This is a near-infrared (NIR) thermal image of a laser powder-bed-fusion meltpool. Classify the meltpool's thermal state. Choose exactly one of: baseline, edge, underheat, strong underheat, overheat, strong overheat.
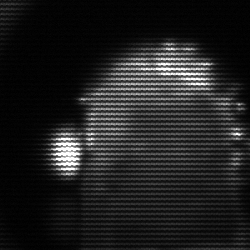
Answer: baseline